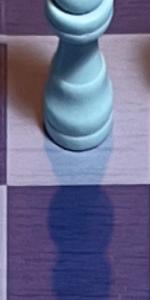
Label: Empty